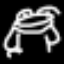
Label: frog